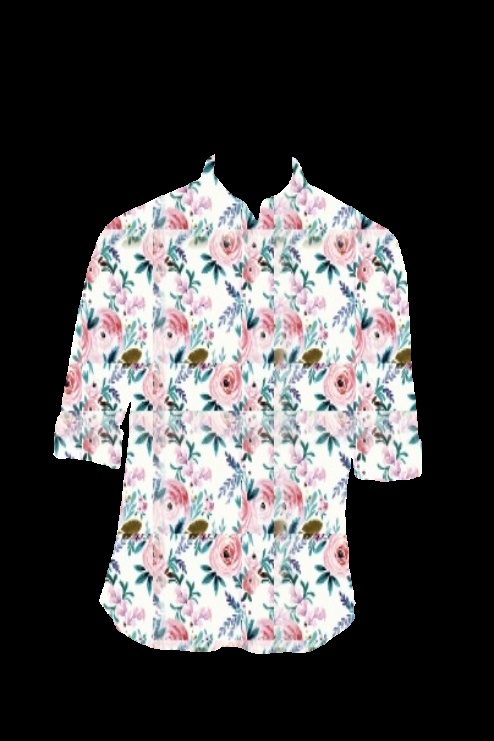
pink floral print button up tee